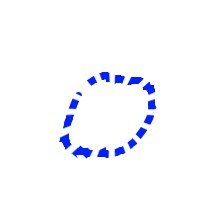
Shape: circle